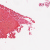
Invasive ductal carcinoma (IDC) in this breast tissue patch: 0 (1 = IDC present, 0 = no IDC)